Question: We have an application, currently built on a SQL Server database with a "fairly" complicated data permission model.
At the center of our Application is an entity called 'Record'. Whether a user can see a record is based on the user themselves, the workgroup they're part of and the organisation they are part of.
In the diagram below, a logged in 'User' gets to see records to which they're directly assigned, or they're part of a workgroup to which the record is assigned, or they're workgroup is part of an organisation to which the record is assigned.

This is a bit of a pain in "SQL + NHibernate" land as there are some messy joins and unions being used to get the results I need. This is just one example of data which is permissioned this way in the application.
I'm just wondering how suitable this type of model is to a NoSQL/RavenDB object hierarchy and if there are any performance considerations / object model re-architecting that might be required.
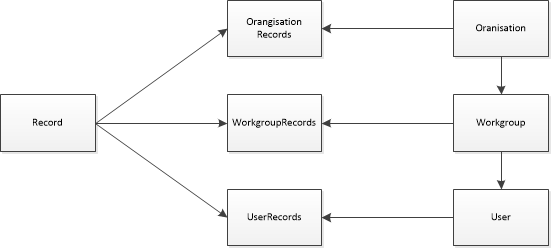
Answer: ### Note this answer is incomplete, as I am trying to discover more about the question
I've wrote some code to try and work out the 1-to-many relationships from what is presented.
Is this how it is structured ?
'''
public class Organisation
{
public List<Workgroup> Workgroups { get; set; }
public List<OrganisationRecord> Records { get; set; }
}
public class Workgroup
{
public List<User> Users { get; set; }
public List<WorkgroupRecord> Records { get; set; }
}
public class User
{
public List<UserRecord> Records { get; set; }
}
'''
From what I am understanding - a record comes in 3 forms:
- - -
And these would look something like, like a <URL>:
'''
public abstract class Record { }
public class OrganisationRecord : Record {}
public class WorkgroupRecord : Record {}
public class UserRecord : Record {}
'''